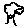
Label: tree